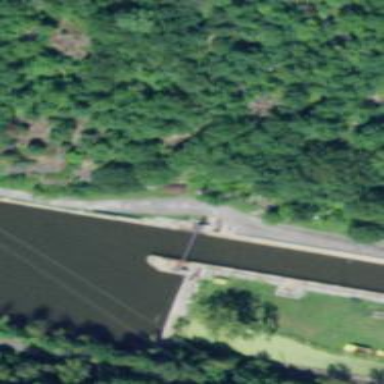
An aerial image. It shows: Lock gate along waterway.